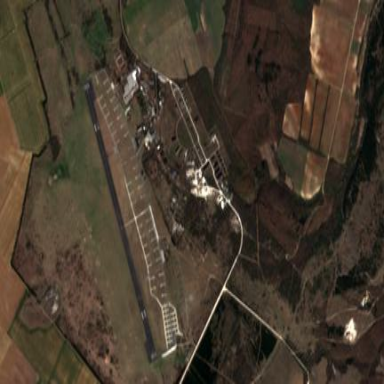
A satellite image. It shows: Military airfield located within aerodrome.